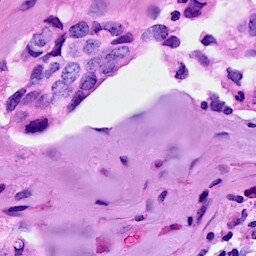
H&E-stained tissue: Breast